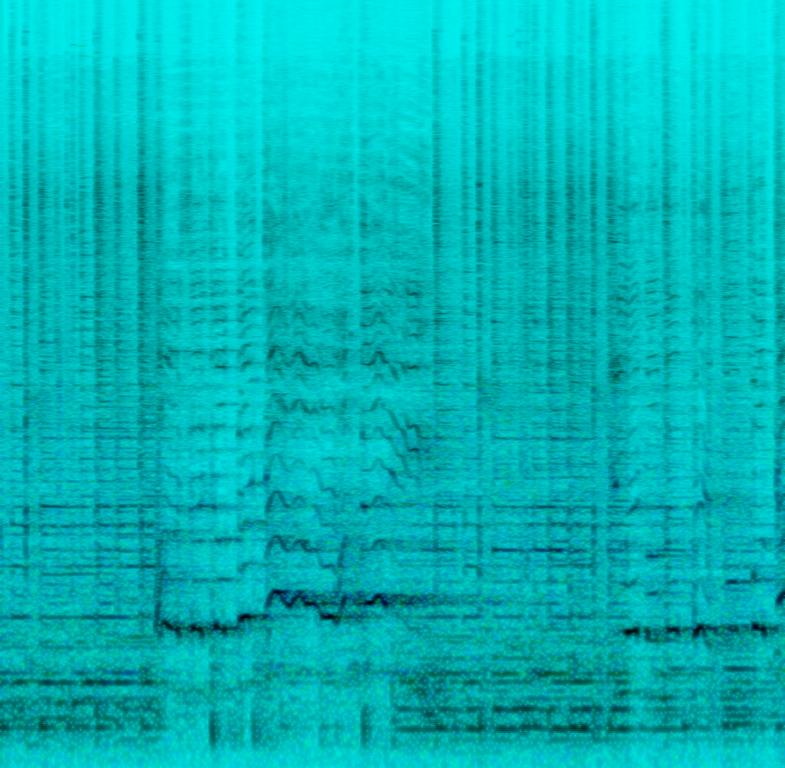
A male singer sings this spirited Latin vocal. The song is fast tempo with slick guitar strumming and percussive guitar accompaniment. The song is romantic and steeped in rich Latin classical music traditions. The song is about a Latin street musician playing folk music. The recording is of average quality.